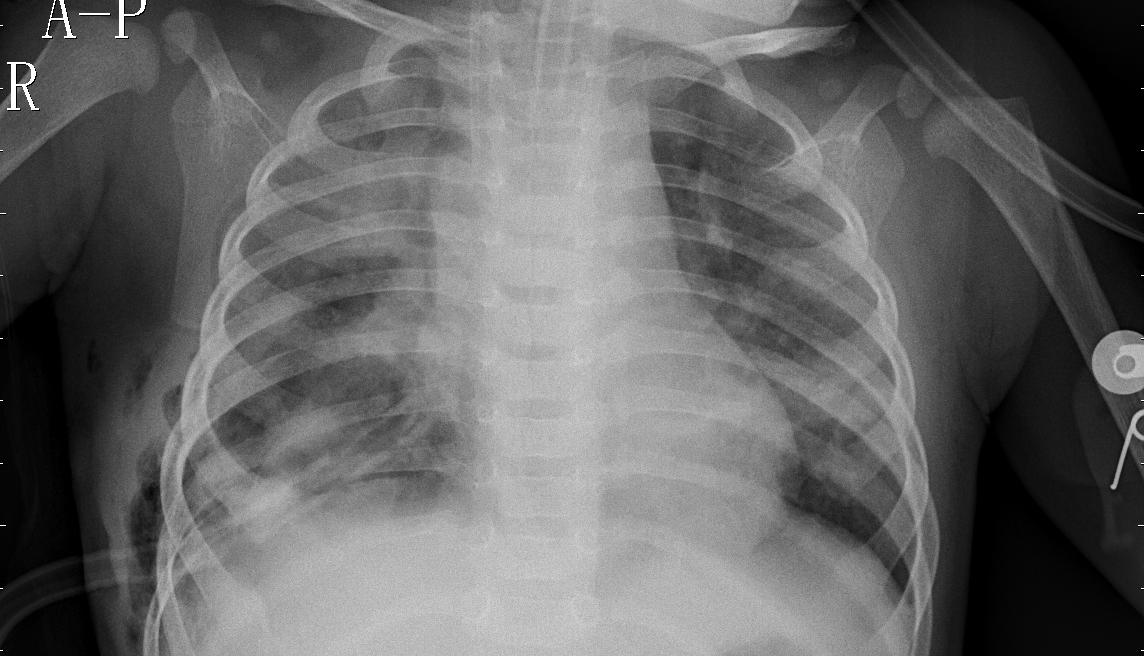
Diagnosis: PNEUMONIA